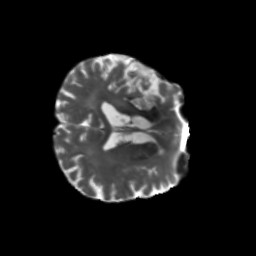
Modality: T2w
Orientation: axial
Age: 74
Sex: male
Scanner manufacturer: siemens
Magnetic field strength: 3 T
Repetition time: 5.47 s
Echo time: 0.0854 s